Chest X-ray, PA view. Patient: 51 years old, sex M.
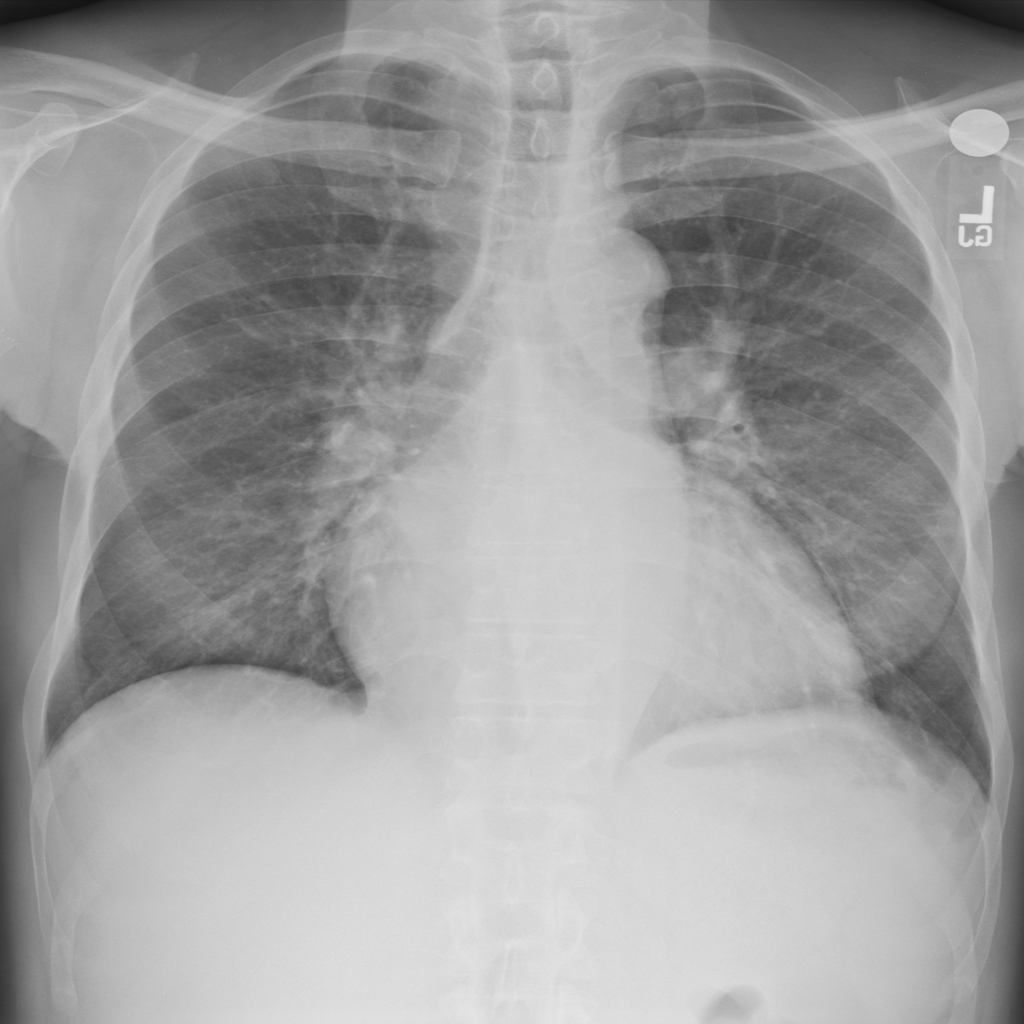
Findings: Cardiomegaly